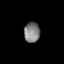
Tissue: prostate
Cell type: Epithelial cells
Senescence score: 0.3574
Nuclear area (px): 314
Mean DAPI intensity: 127.038